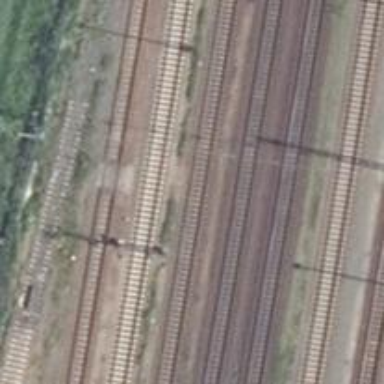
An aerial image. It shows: Railway signal.